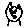
Label: cat